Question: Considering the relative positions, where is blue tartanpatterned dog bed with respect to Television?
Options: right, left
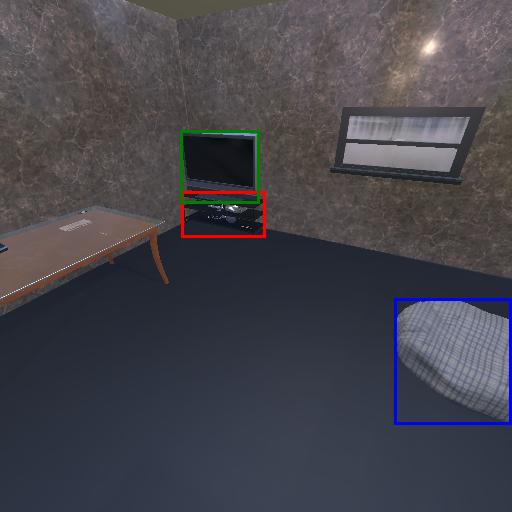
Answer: right